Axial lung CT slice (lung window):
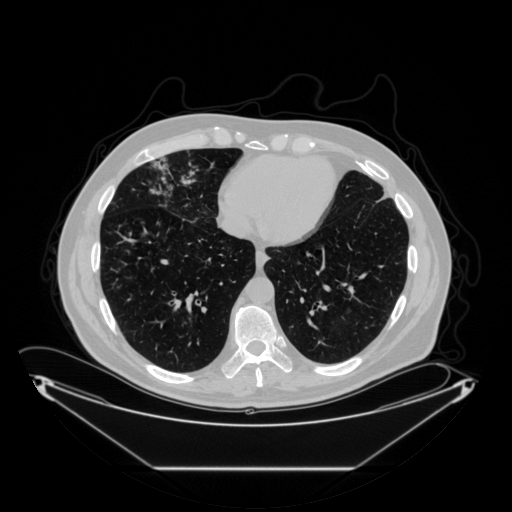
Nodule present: no